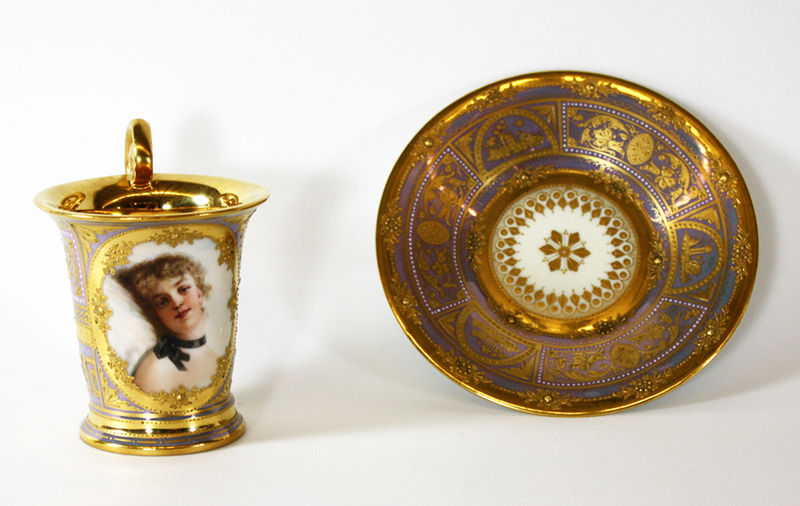
Titel: Chocolate Cup and Saucer
Standort: Amherst (Massachusetts, USA)
Institution: Mead Art Museum, Amherst College
Schlagwörter: blue, red, white, black, face, female, gilded, gold, golden, gray, grey, hair, nose, painting, portrait, tea, woman, decorative, pattern, pot, ear, girl, head, german, child, eyes, ribbon, gilt, ornament, purple, austria, chin, mouth, french, curls, glass, smile, curl, smiling, blush, neck, shiny, english, circle, eye, cup, lips, cheek, saucer, china, dish, plate, round, drink, patter, porcelain, bowl, painted, blonde, wealth, enamel, choker, brows, curly, domestic, handle, sugar, plat, plated, handpainted, black ribbon, domestic art, cup and saucer, dilt